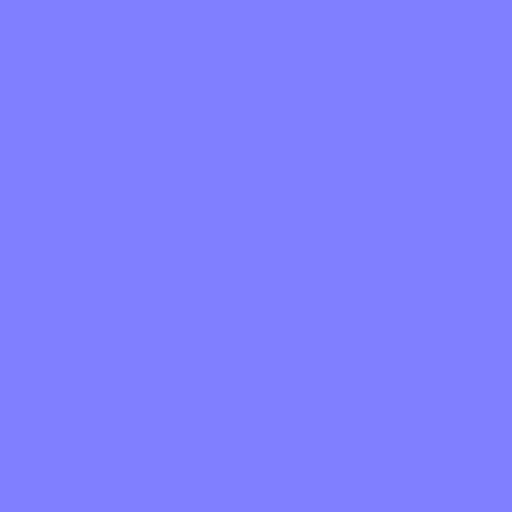
bright marble reflective shiny white